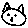
Label: cat